Question: The rows with the hours 18, 19, 20, 21 are hidden using the INVISIBLE option. But it still leaves the empty gap at the end. Is there any way to remove that gap as well?
'''
private void hideEveningHours() { // hiding evening rows
TableRow tr = (TableRow)findViewById(R.id.row18);
tr.setVisibility(View.INVISIBLE);
tr = (TableRow)findViewById(R.id.row19);
tr.setVisibility(View.INVISIBLE);
tr = (TableRow)findViewById(R.id.row20);
tr.setVisibility(View.INVISIBLE);
tr = (TableRow)findViewById(R.id.row21);
tr.setVisibility(View.INVISIBLE);
}
'''

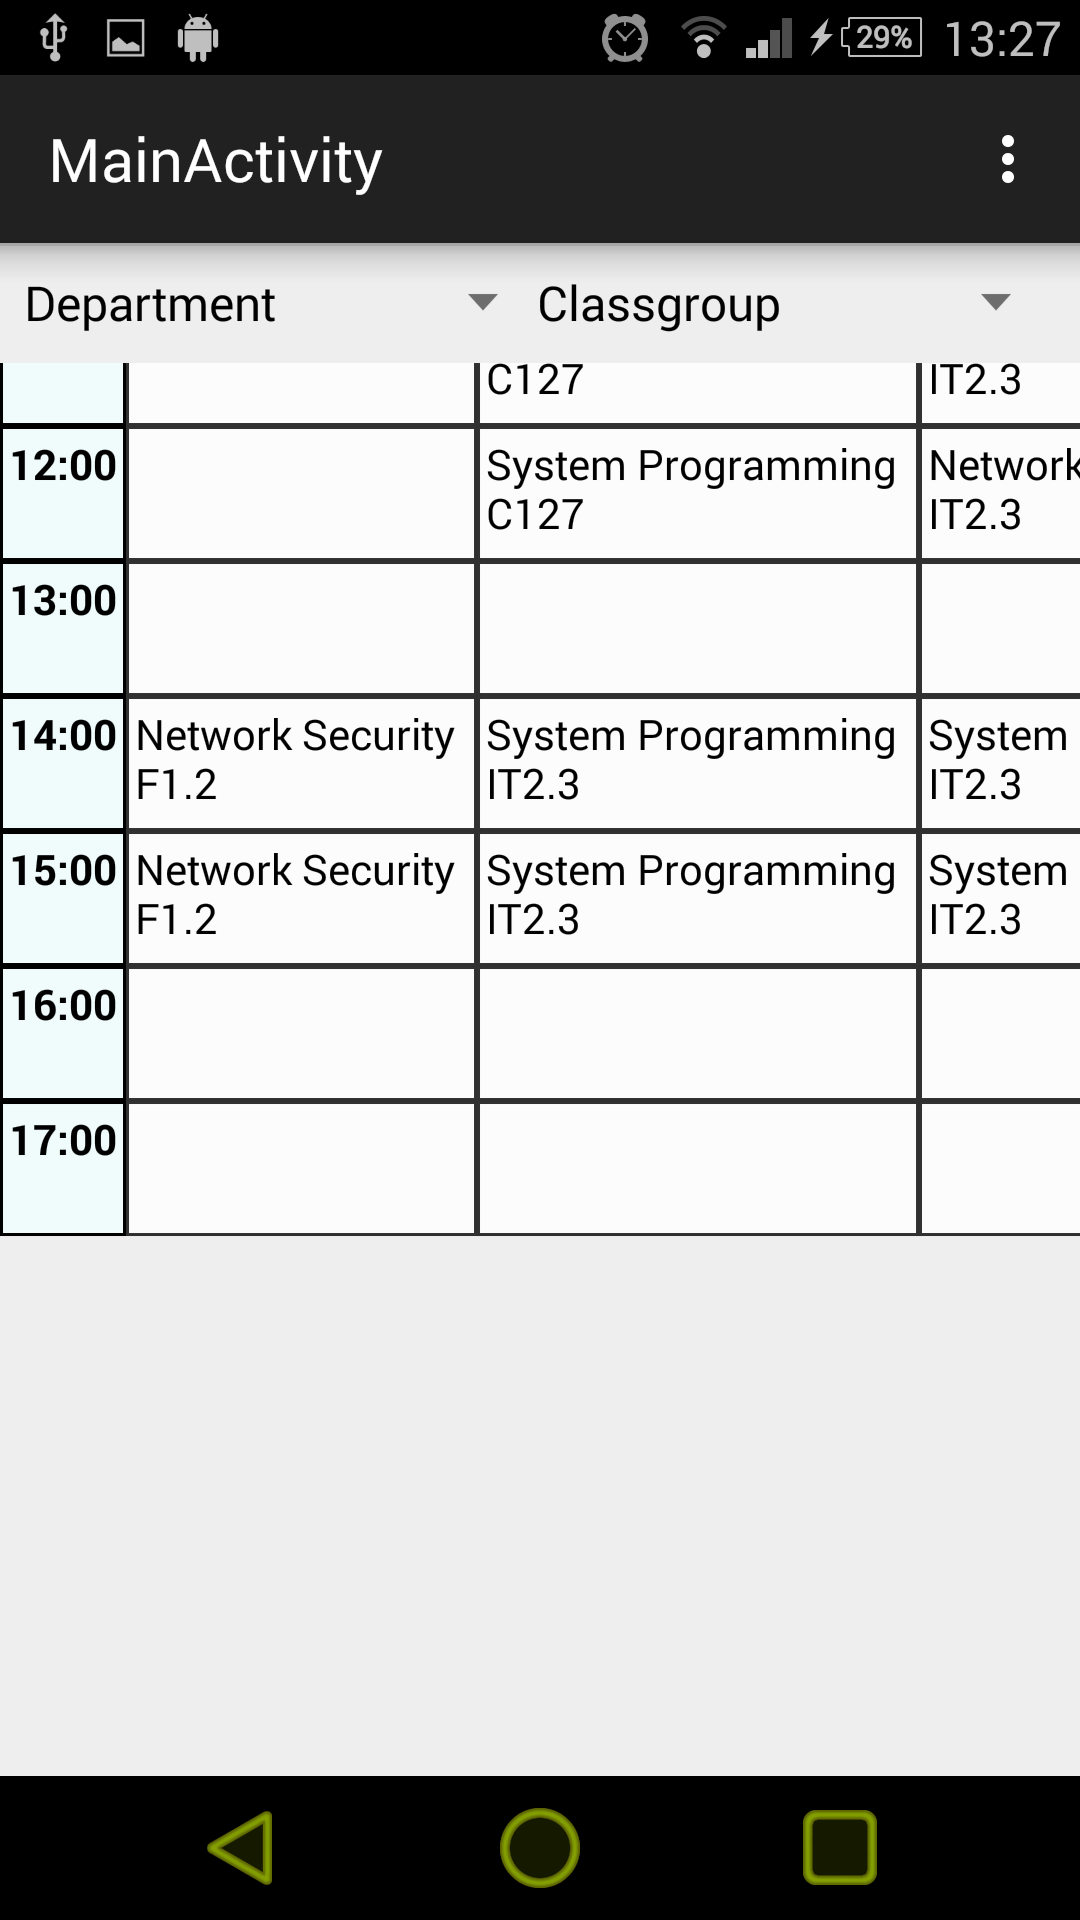
Answer: Use
'''
View.GONE
'''
instead of
'''
View.INVISIBLE
'''
'View.INVISIBLE' only makes the 'View' invisible. It is still added to the 'View' hierarchy, and space is allocated for it. Whereas 'View.GONE' the 'View' from the 'ViewGroup' as though it was never present in the first place. What's more, you can get it back simply by setting its visibility to
'''
View.VISIBLE
'''